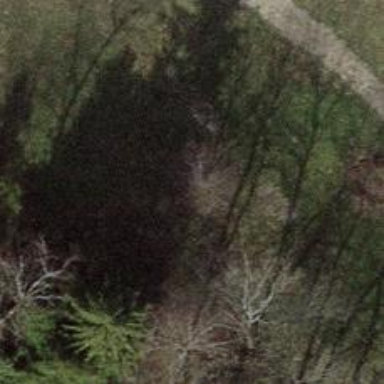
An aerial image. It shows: Evergreen needle-leaved tree.